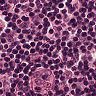
Metastatic tissue present: no